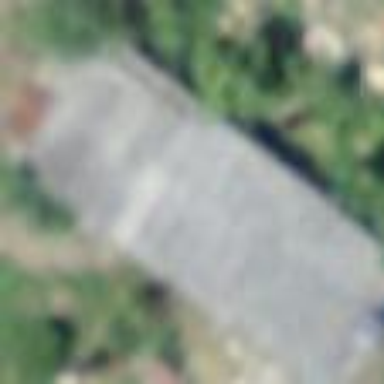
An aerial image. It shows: View of roof of building.